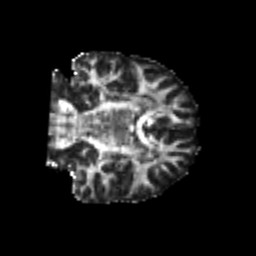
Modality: FA
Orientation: coronal
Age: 24
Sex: male
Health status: healthy
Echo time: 0.074 s